Question: Found a code for my exact problem and used it , while it works perfect for minimum order for some reason it does not work for when choosing local pickup.
my current shipping setup:

and the website is papabross.gr
I used this code:
'''
add_action( 'woocommerce_check_cart_items', 'wc_minimum_required_order_amount' ); function wc_minimum_required_order_amount() {
// HERE Your settings
$minimum_amount = 25; // The minimum cart total amount
$shipping_method_id = 'local_pickup:10'; // The targeted shipping method Id (exception)
// Get some variables
$cart_total = (float) WC()->cart->total; // Total cart amount
$chosen_methods = (array) WC()->session->get( 'chosen_shipping_methods' ); // Chosen shipping method rate Ids (array)
// Only when a shipping method has been chosen
if ( ! empty($chosen_methods) ) {
$chosen_method = explode(':', reset($chosen_methods)); // Get the chosen shipping method Id (array)
$chosen_method_id = reset($chosen_method); // Get the chosen shipping method Id
}
// If "Local pickup" shipping method is chosen, exit (no minimun is required)
if ( isset($chosen_method_id) && $chosen_method_id === $shipping_method_id ) {
return; // exit
}
// Add an error notice is cart total is less than the minimum required
if ( $cart_total < $minimum_amount ) {
wc_add_notice( sprintf(
__("E elakhiste paraggelia gia apostole einai %s (E paraggelia sas mekhri stigmes einai %s).", "woocommerce"), // Text message
wc_price( $minimum_amount ),
wc_price( $cart_total )
), 'error' );
}
}
'''
Not really sure if I am choosing the correct shipping id? Can I use another hook maybe?
I have used a working code I found here and everything works but the local pickup. It still asks for a minimum order.
I wonder if I have used the shipping id wrongly?
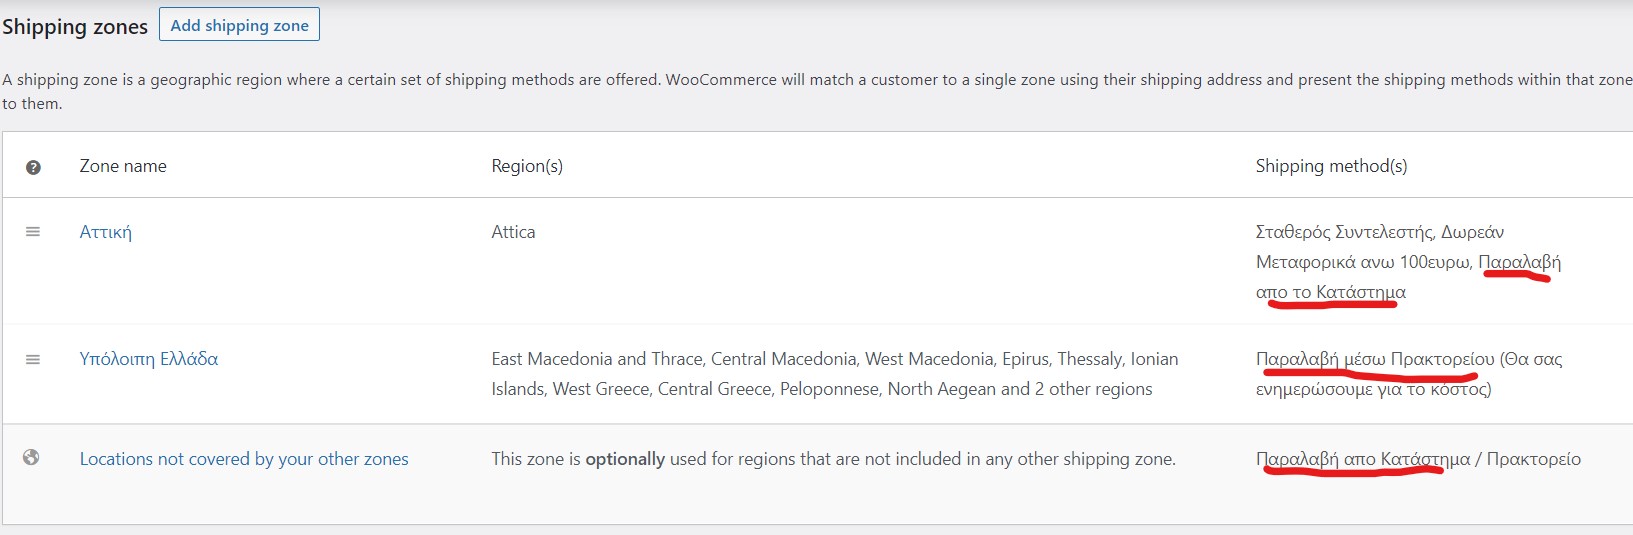
Answer: After a long search, I found a code that works! I am sharing this in case someone gets the same problem:
'''
// Set a minimum amount of order based on shipping zone & shipping method before checking out.
add_action( 'woocommerce_check_cart_items', 'cw_min_num_products' );
// Only run in the Cart or Checkout pages.
function cw_min_num_products() {
if ( is_cart() || is_checkout() ) {
global $woocommerce;
// Set the minimum order amount, shipping zone & shipping method before checking out.
$minimum = 25;
$county = array( 'GR' );
$chosen_shipping = WC()->session->get( 'chosen_shipping_methods' )[0];
$chosen_shipping = explode( ':', $chosen_shipping );
// Defining var total amount.
$cart_tot_order = WC()->cart->subtotal;
// Compare values and add an error in Cart's total amount.
// happens to be less than the minimum required before checking out.
// Will display a message along the lines.
if ( $cart_tot_order < $minimum && in_array( WC()->customer->get_shipping_country(), $county ) && $chosen_shipping[0] != 'local_pickup' ) {
// Display error message.
wc_add_notice(
sprintf(
'Den ekhete phtasei akome to elakhisto poso paraggelias ton %sEUR.' . '<br/>Den uparkhei elakhiste paraggelia ean epilexete ten paralabe apo to katastema.'
. '<br />To trekhon poso tes paraggelias sas einai : %sEUR.',
$minimum,
$cart_tot_order
),
'error'
);
}
}
}
'''